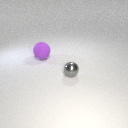
large purple rubber sphere behind small gray metal sphere